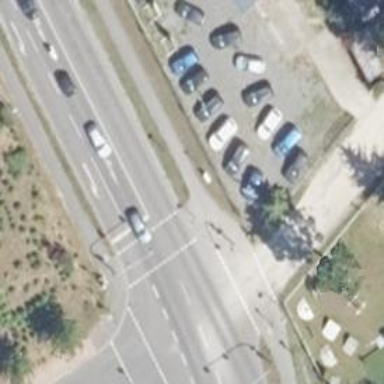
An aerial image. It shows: Asphalt footway with crossing equipped with traffic signals.